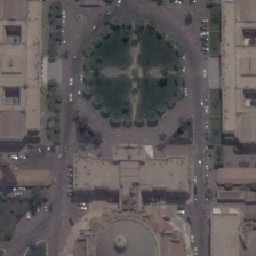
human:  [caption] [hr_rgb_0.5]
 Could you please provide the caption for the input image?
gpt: In front of the huge church is a rectangular square and a hexagonal lawn.

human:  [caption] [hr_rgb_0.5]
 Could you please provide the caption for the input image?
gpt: this square is surrounded by large buildings and streets with many cars parking on the roadside .

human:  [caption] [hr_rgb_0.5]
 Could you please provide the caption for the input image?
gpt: an octagon parterre is in the centre of the square which is in the middle of some halls .

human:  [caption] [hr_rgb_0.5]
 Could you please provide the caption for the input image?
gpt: Rectangular square with hexagonal meadow is on the front of a huge church.

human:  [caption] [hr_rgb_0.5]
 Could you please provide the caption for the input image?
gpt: The rectangular square with a hexagonal lawn is in front of the large church.